【题型】选择题　【知识点】立体几何　【难度】easy
在正方体$ABCD-A_1B_1C_1D_1$中，$M$是$AB$的中点，则在下列直线中，与直线$D_1M$相交的是（  ）。

A. 直线$AA_1$ \quad B. 直线$AB_1$ \quad C. 直线$AC_1$ \quad D. 直线$AD$
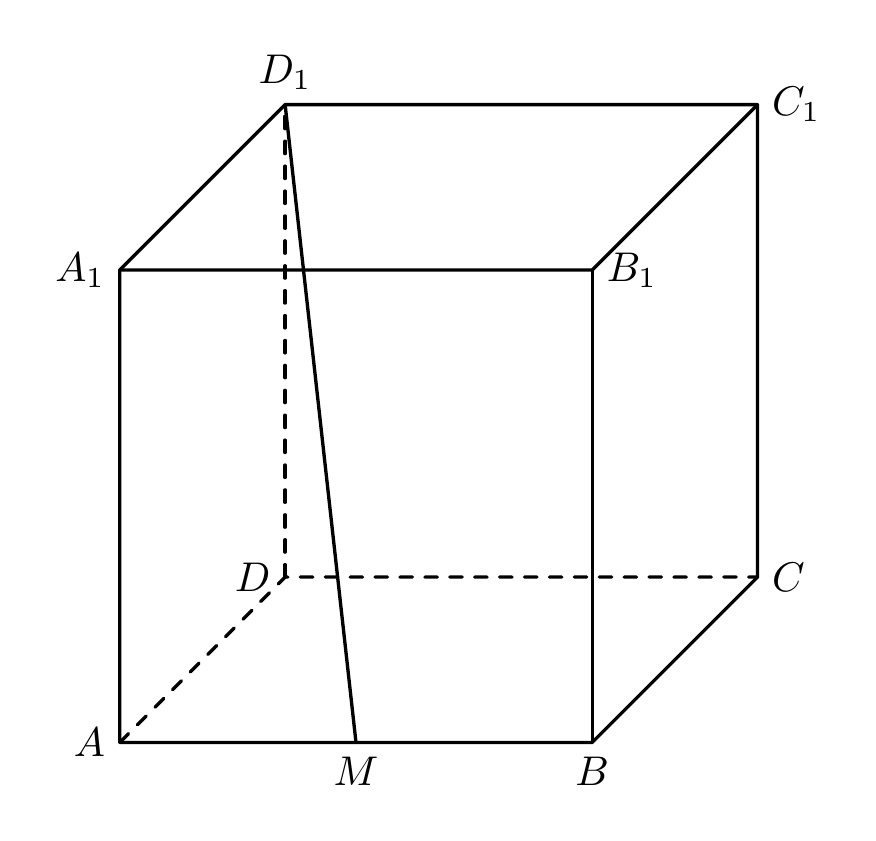
【解答】
【答案】$\boldsymbol{C}$

【详解】对于A，因为$AA_1 \parallel DD_1$，$AA_1 \not\subset$平面$DD_1M$，$DD_1 \subset$平面$DD_1M$，

所以$AA_1 \parallel$平面$DD_1M$，所以直线$AA_1$与直线$D_1M$不相交，故A错误；

对于B，因为$M \in$平面$ABB_1A_1$，$D_1 \notin$平面$ABB_1A_1$，所以$D_1M \not\subset$平面$ABB_1A_1$，

又$AB_1 \subset$平面$ABB_1A_1$，且$M \notin AB_1$，所以直线$AB_1$与直线$D_1M$不相交，故B错误；

对于D，因为$D_1 \in$平面$ADD_1A_1$，$M \notin$平面$ADD_1A_1$，所以$D_1M \not\subset$平面$ADD_1A_1$，

又$AD \subset$平面$ADD_1A_1$，且$D_1 \notin AD$，所以直线$AD$与直线$D_1M$不相交，故D错误；

因为直线$AC_1$，$D_1M$都在平面$ABC_1D_1$内且不平行，所以直线$AC_1$，$D_1M$相交，C正确。

故选：C。